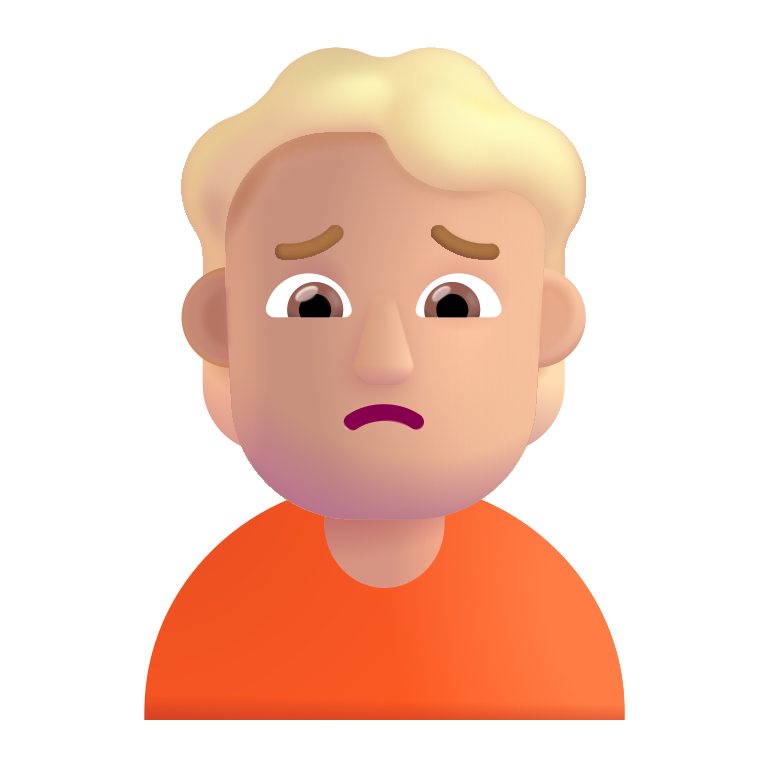
person frowning color  light